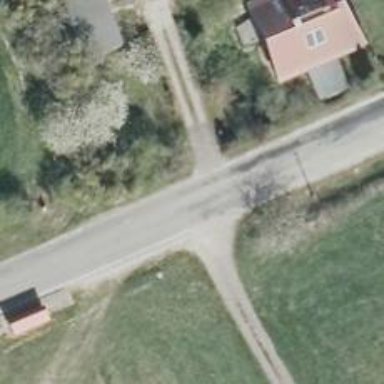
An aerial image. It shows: Tertiary road.